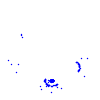
Particle: electron